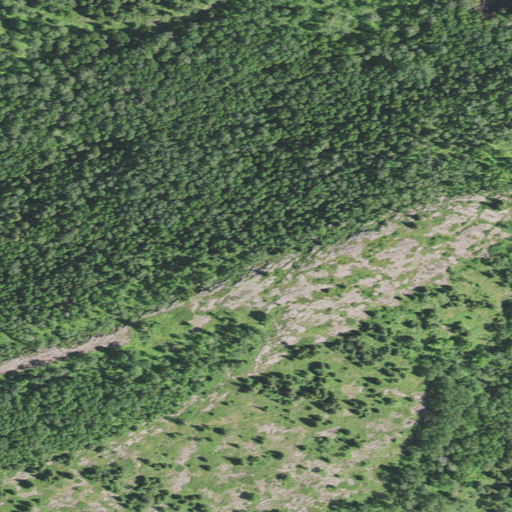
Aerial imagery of mountain in Michigan named Mount Siskiwit containing mixed forest, shrub, deciduous forest, and evergreen forest